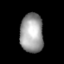
Tissue: lung
Cell type: Endothelial cells
Senescence score: 0.6621
Nuclear area (px): 889
Mean DAPI intensity: 157.754